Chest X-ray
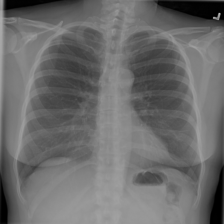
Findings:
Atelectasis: positive
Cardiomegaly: negative
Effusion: negative
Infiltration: negative
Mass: negative
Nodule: negative
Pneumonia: negative
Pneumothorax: negative
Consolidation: negative
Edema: negative
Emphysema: negative
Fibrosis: negative
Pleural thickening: negative
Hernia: negative